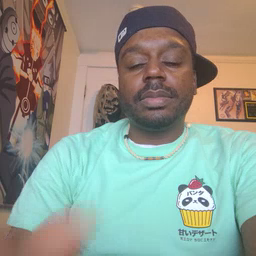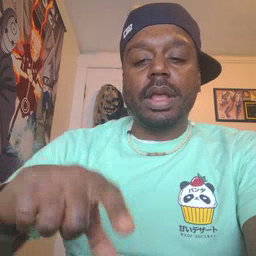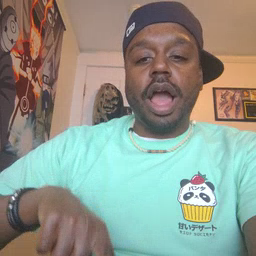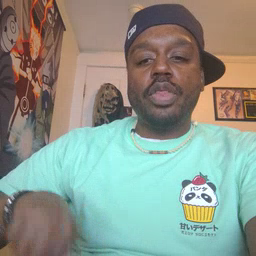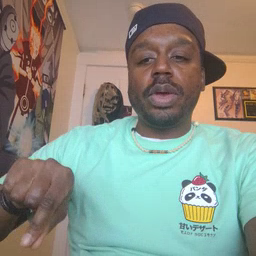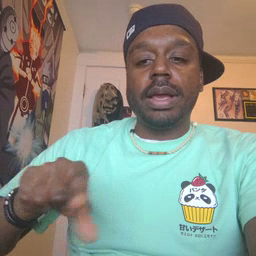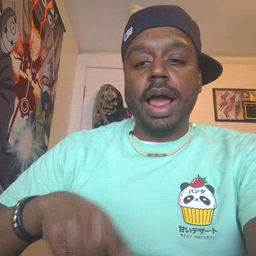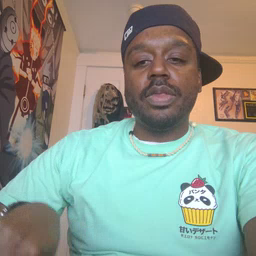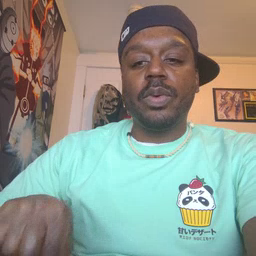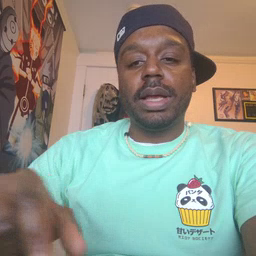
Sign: underwear